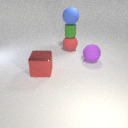
large red rubber sphere to the right of large red metal cube